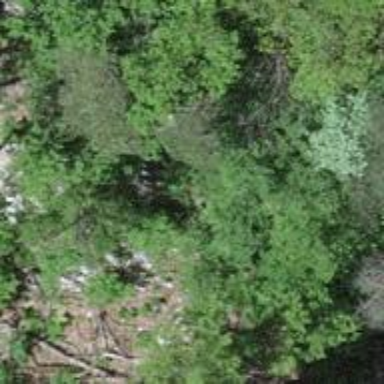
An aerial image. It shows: Natural cliff.